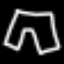
Label: pants